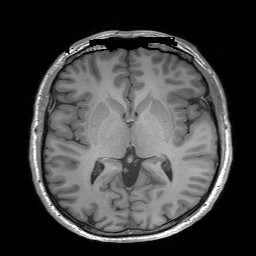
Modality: T1w
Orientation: coronal